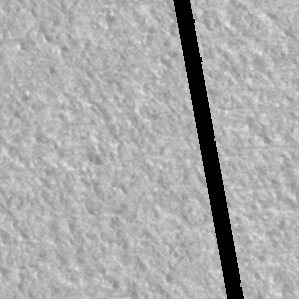
Label: frost